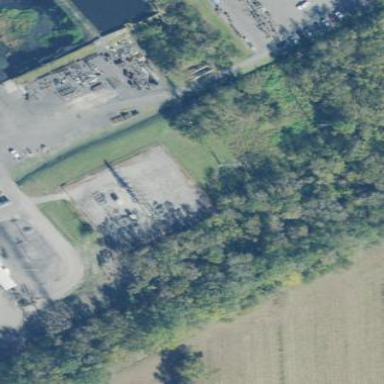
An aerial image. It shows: Industrial substation surrounded by fence.